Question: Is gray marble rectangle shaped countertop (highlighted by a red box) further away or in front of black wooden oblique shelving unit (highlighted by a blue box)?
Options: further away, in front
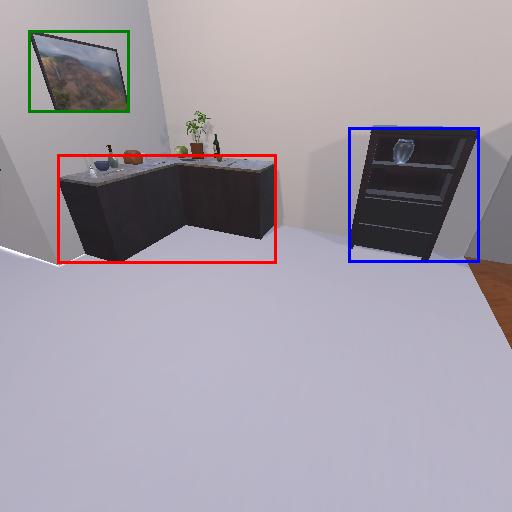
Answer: further away